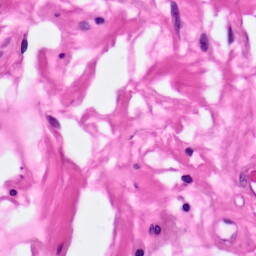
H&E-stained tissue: Pancreatic